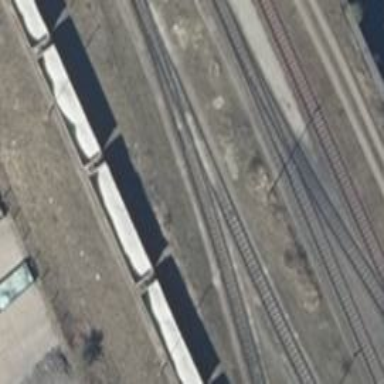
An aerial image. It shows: Railway yard.